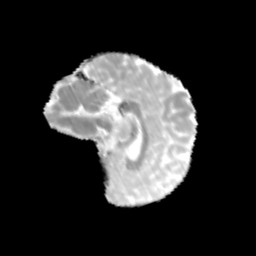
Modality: MD
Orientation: sagittal
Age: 9
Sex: male
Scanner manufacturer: siemens
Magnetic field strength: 3 T
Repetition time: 3.8 s
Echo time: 0.07 s